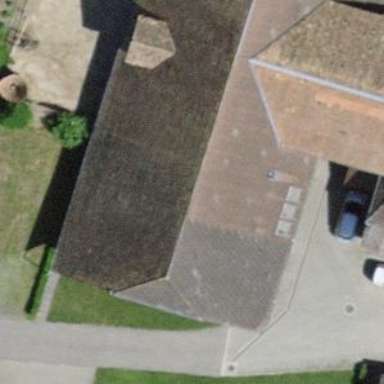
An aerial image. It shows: Farm building.